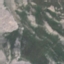
Land use / land cover: HerbaceousVegetation